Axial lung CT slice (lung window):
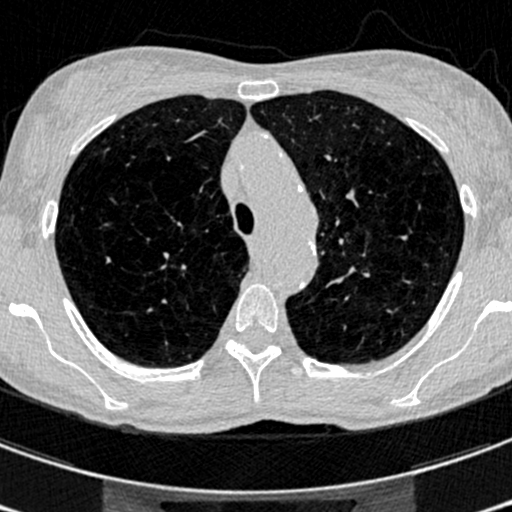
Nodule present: no